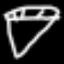
Label: diamond